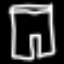
Label: pants